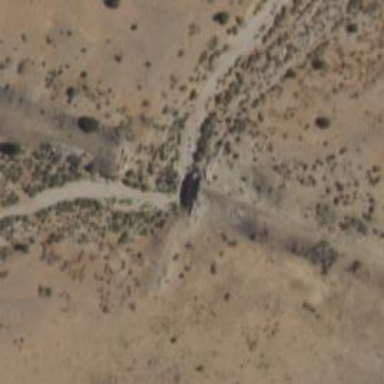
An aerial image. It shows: Abandoned railway.